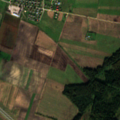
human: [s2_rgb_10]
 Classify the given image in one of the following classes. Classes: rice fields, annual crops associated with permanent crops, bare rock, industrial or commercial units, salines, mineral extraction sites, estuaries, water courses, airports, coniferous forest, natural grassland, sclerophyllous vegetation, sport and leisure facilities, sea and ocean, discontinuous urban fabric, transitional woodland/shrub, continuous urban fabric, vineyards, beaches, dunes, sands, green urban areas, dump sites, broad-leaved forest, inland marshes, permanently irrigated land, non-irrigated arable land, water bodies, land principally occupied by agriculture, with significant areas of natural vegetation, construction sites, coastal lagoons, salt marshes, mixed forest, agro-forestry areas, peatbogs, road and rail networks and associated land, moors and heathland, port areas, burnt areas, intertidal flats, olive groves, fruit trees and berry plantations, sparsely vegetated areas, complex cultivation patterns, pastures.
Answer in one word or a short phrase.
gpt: discontinuous urban fabric, non-irrigated arable land, complex cultivation patterns, transitional woodland/shrub